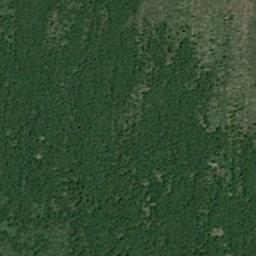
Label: meadow